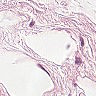
Metastatic tissue present: no